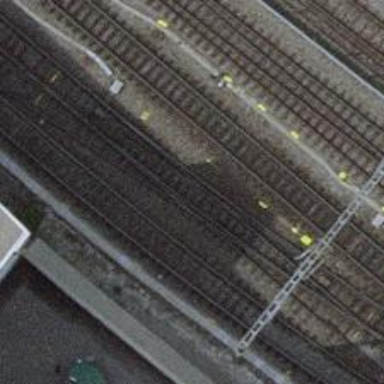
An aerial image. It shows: Rail siding with electrified contact lines.